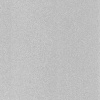
Atmospheric dust classification: dusty